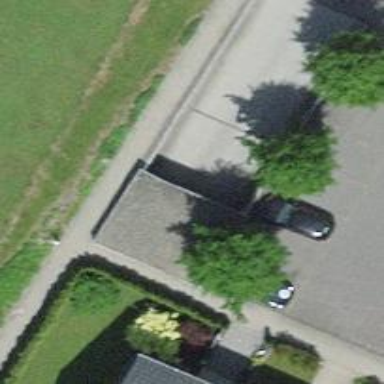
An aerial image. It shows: Parking entrance.